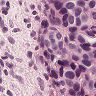
Metastatic tissue present: yes